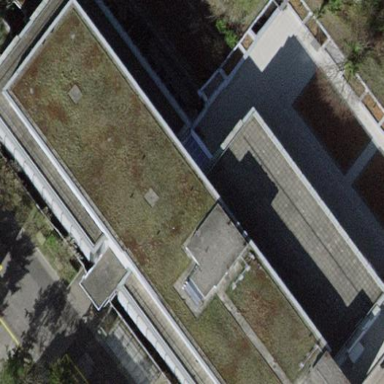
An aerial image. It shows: School building.